Field crop: maize
Growth stage: 2
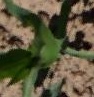
Species: maize